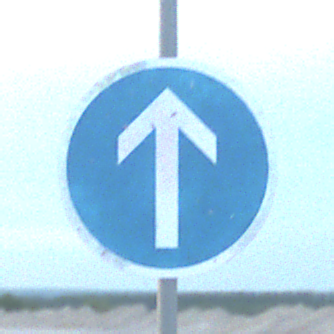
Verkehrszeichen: VorgeschriebeneFahrtrichtungGeradeaus
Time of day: SunriseSunset
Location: Outdoor (Beach)
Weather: PartlyCloudy
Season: NotSpecified
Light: Natural